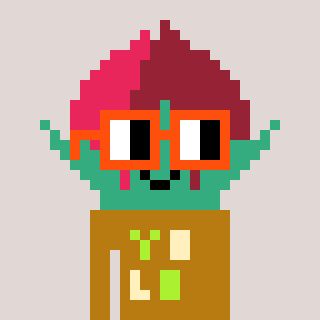
a pixel art character with square orange glasses, a rosebud-shaped head and a gold-colored body on a warm background